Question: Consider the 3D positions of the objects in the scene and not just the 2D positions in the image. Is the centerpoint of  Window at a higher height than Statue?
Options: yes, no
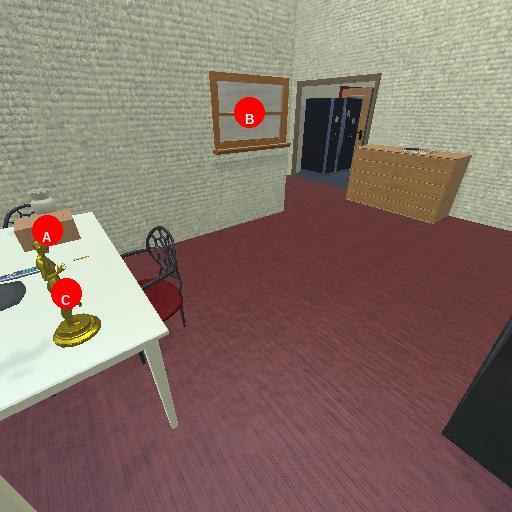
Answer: yes